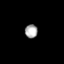
Tissue: skin
Cell type: Fibroblasts
Senescence score: 0.7013
Nuclear area (px): 169
Mean DAPI intensity: 167.953